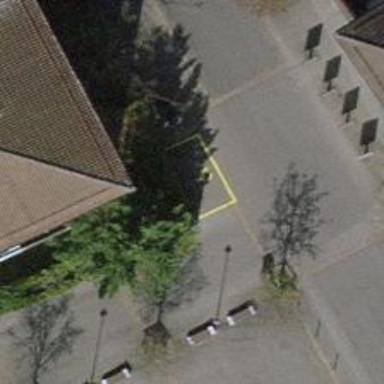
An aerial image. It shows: Street-side parking space designated for disabled individuals.